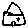
Label: house